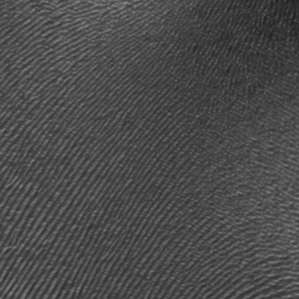
Label: frost